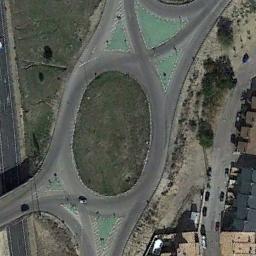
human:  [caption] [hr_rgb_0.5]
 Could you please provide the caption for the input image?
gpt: There are several moving vehicles on the road at the roundabout, There are several buildings and some trees and some lawns around the roundabout .

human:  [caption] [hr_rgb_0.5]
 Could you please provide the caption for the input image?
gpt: The roundabout is surrounded by grass .

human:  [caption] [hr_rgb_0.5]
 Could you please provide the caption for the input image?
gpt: The roundabout is on the grass next to buildings .

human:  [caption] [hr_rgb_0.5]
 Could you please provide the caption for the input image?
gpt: The roundabout with some exits and entrances is next to some houses and a lawn is in the middle of the roundabout .

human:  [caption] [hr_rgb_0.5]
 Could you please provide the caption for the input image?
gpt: There are some buildings and a green lawn beside the roundabout .